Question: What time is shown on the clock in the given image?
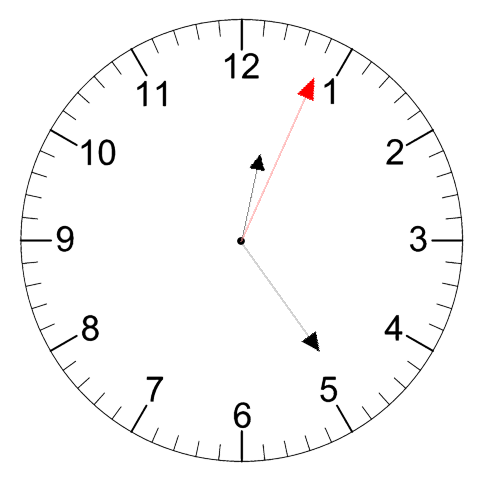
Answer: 12:24:04